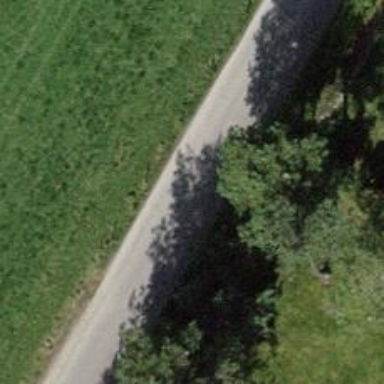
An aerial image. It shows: Unclassified road.